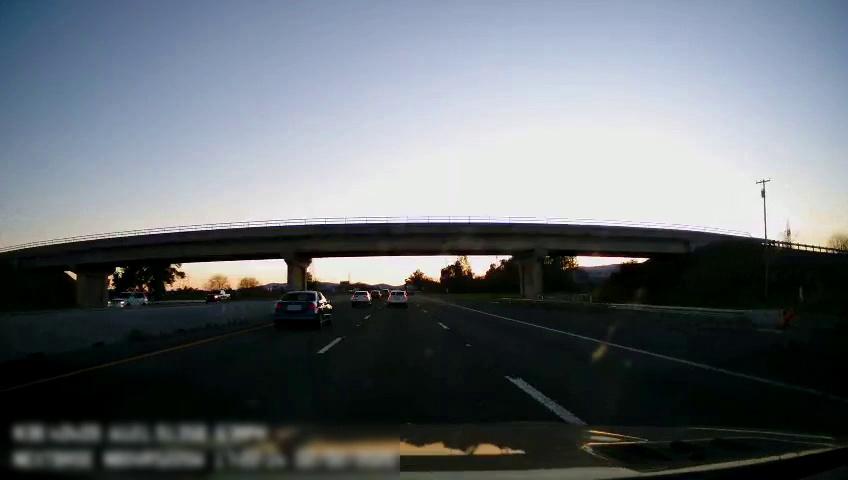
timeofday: Day
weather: Sunny
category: Drivable Space
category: Vehicles | Car
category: Vehicles | SUV
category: Vehicles | Truck
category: Vehicles | Car
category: Vehicles | Car
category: Vehicles | Car
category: Lanes | Current Lane
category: Lanes | Current Lane
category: Lanes | Alternate Lane
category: Lanes | Alternate Lane
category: Traffic | Signs